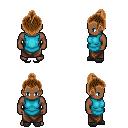
a pixel art fantasy rpg character, male body template, human, dark skin, teal tunic, robe skirt, brown short topknot hairstyle, gray slippers, four views (front, back, left, right), 2x2 character sprite sheet, small pixel art, hard edges, no anti-aliasing